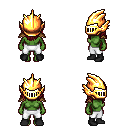
a pixel art fantasy rpg character, female body template, orc, green skin, leather shoulder armor, white pants, brunette long hairstyle, gold helm, black shoes, four views (front, back, left, right), 2x2 character sprite sheet, small pixel art, hard edges, no anti-aliasing